Question: I need cypress to click the "Yes" button. I've tried just about everything.

I want to click the "Yes" button and get to the next screen.
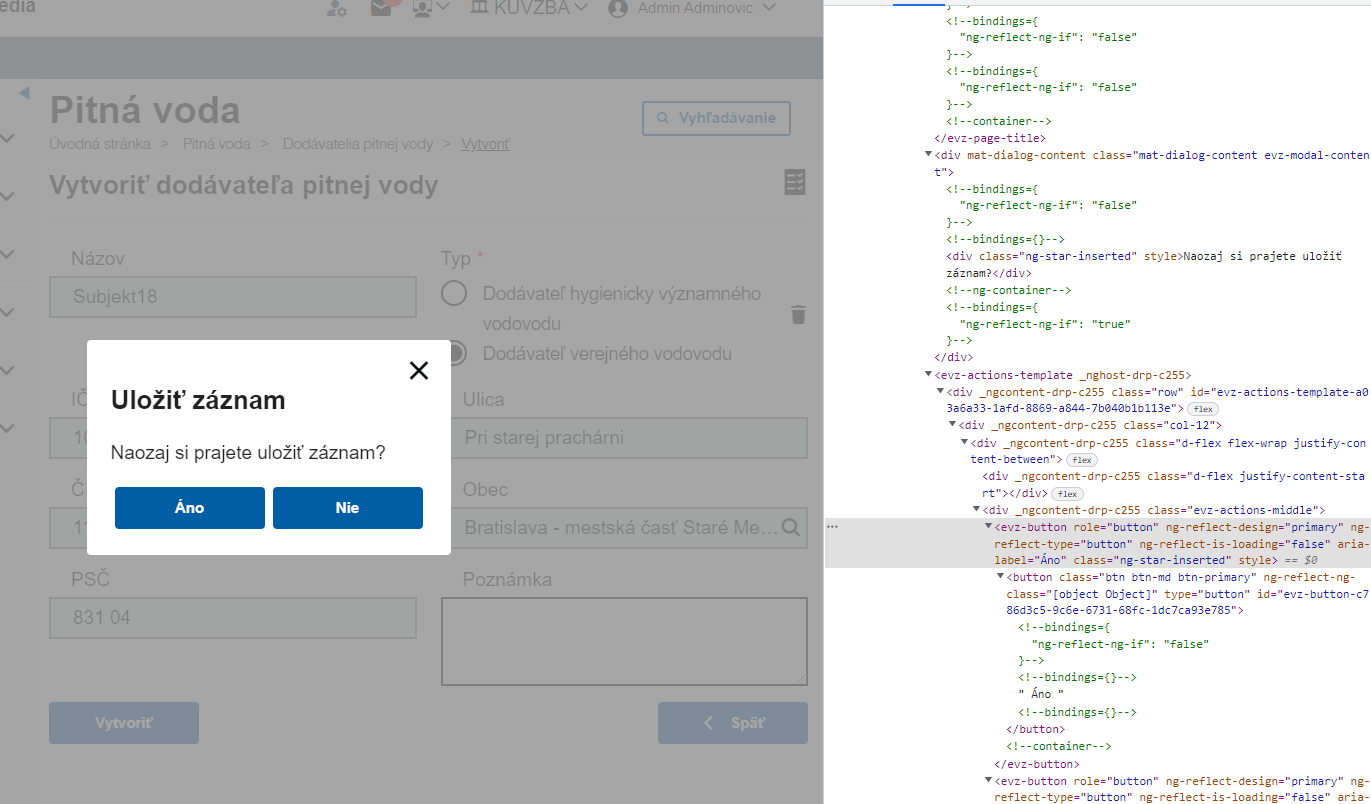
Answer: 'cy.contains('button', 'Ano').should('be.visible').click();' should work.